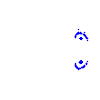
Particle: electron